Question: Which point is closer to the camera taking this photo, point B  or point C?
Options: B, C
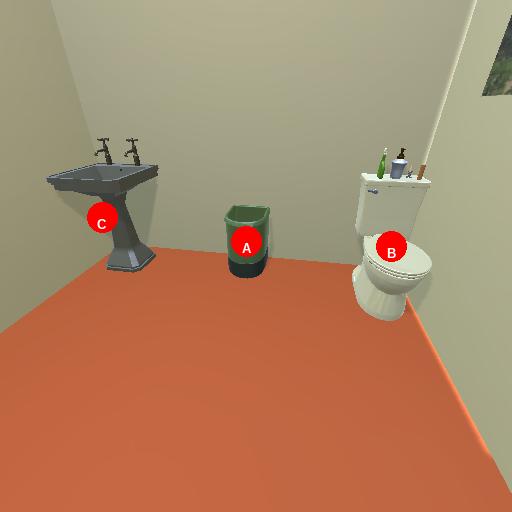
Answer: B